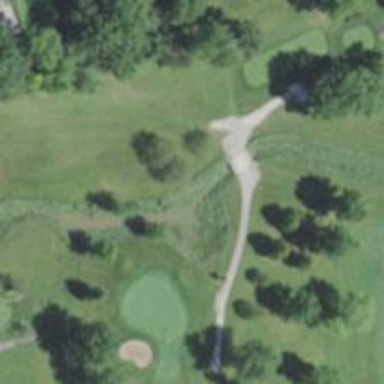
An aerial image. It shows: Path for golf carts.